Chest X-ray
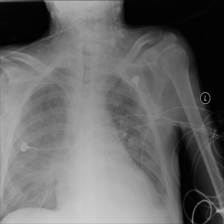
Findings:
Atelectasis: negative
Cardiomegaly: negative
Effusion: negative
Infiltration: positive
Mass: negative
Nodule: negative
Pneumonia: negative
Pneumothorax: negative
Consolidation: negative
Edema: negative
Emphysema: negative
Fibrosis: negative
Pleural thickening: negative
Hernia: negative